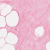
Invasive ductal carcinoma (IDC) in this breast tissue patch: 0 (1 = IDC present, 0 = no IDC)